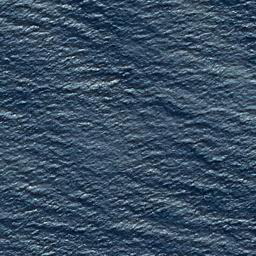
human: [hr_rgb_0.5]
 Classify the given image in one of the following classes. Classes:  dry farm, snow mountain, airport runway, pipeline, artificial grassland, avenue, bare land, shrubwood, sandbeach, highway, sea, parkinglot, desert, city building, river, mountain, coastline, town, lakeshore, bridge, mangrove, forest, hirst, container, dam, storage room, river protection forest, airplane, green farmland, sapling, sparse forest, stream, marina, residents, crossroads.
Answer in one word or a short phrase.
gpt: sea